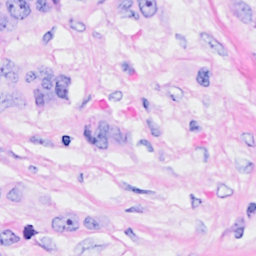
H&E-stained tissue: Breast